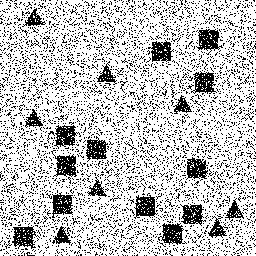
Squares: 12
Triangles: 8
Stars: 0
Total shapes: 20